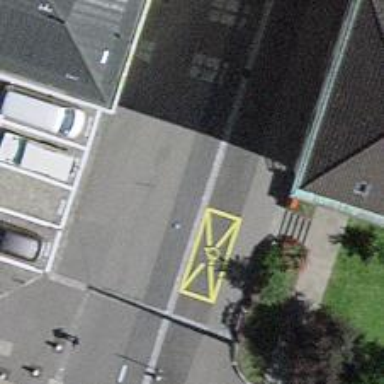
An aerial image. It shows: Footway with surface made of sett.